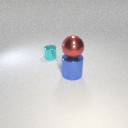
large blue metal cylinder below large red metal sphere